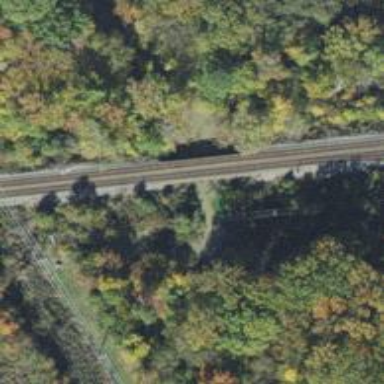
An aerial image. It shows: Railway track.